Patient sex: M
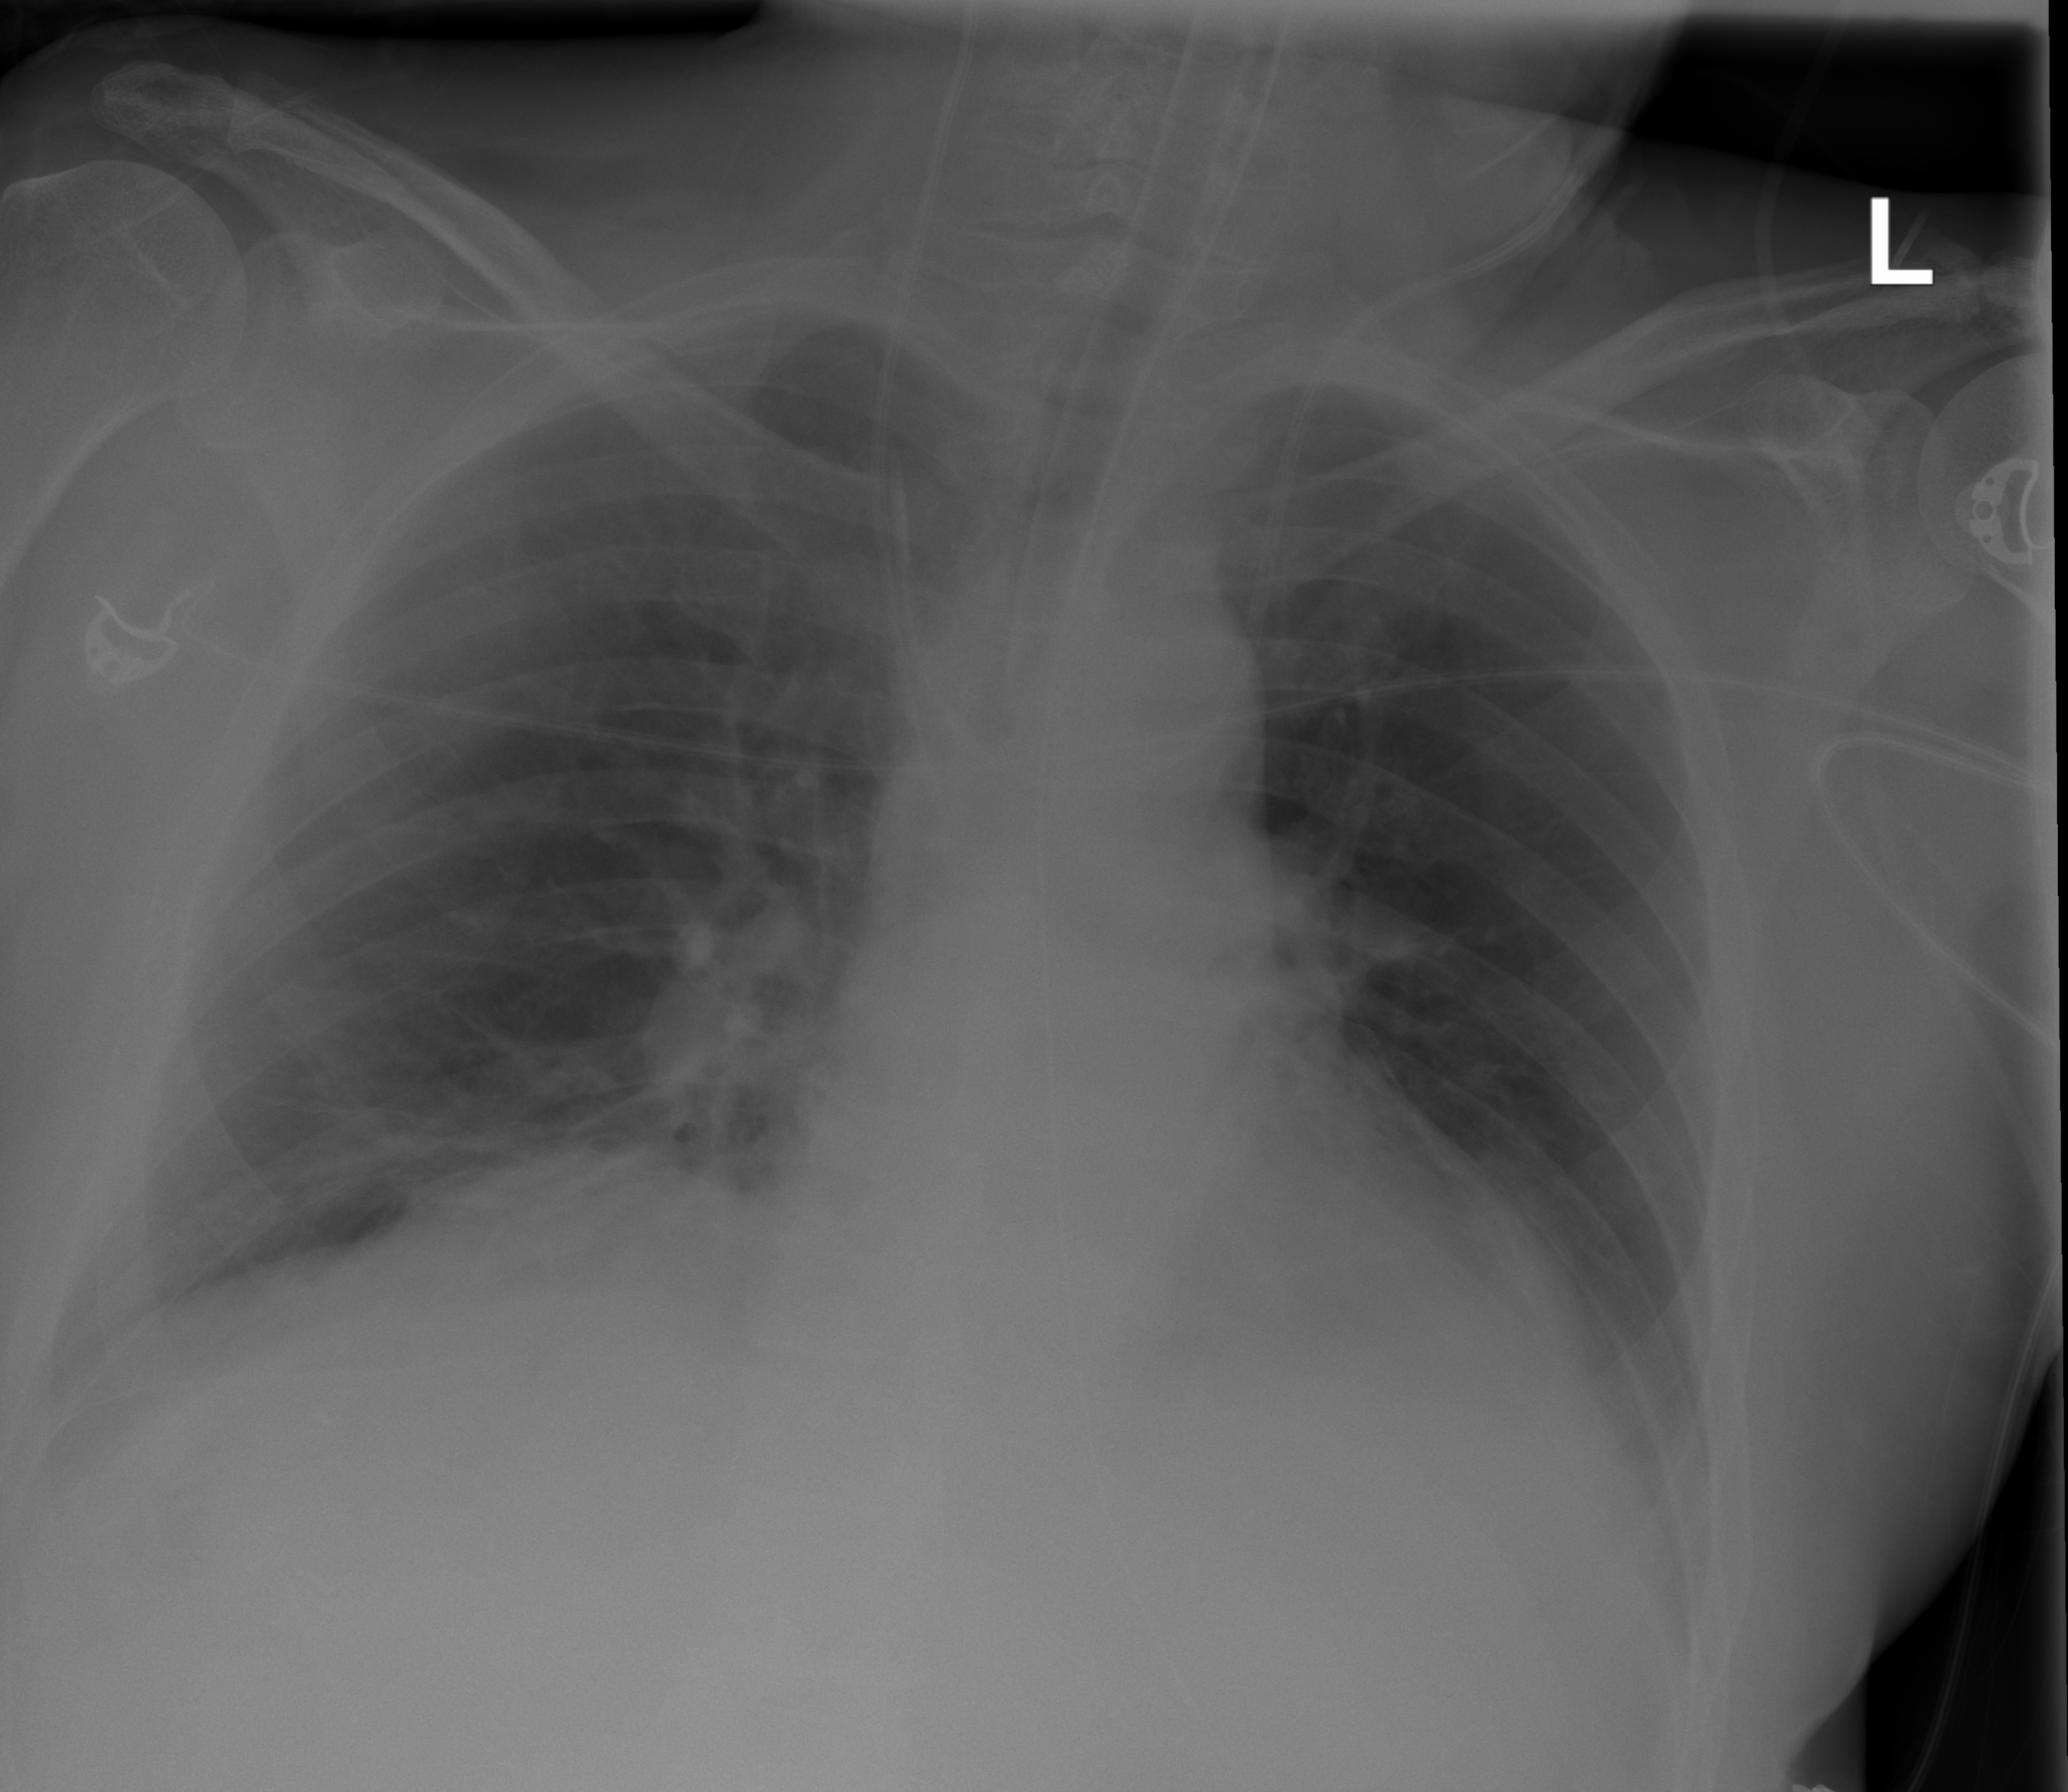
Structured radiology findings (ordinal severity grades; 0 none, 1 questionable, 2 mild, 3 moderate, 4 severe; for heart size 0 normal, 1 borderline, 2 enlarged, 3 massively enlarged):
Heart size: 2
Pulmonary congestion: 2
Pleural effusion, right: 2
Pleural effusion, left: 0
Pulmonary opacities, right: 0
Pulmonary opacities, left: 0
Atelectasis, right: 2
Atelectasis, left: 0